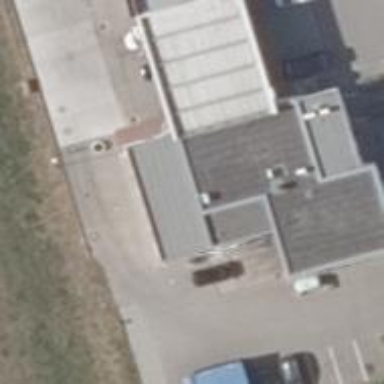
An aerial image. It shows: Fuel station.